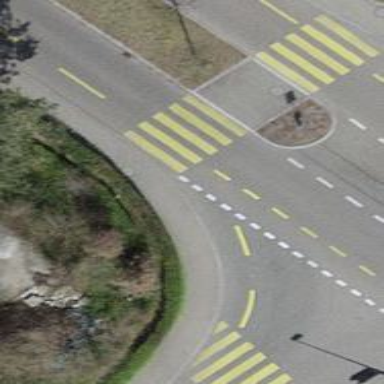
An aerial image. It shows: Uncontrolled zebra crossing on the road.